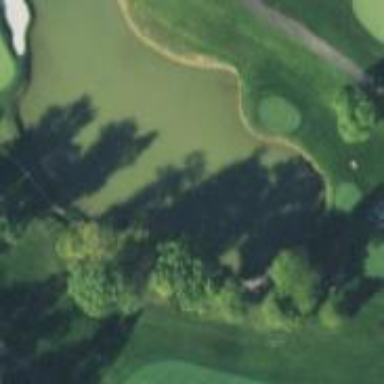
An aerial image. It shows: Water hazard on golf course. The hazard is natural water feature.